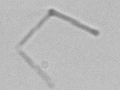
Label: Nanoneis